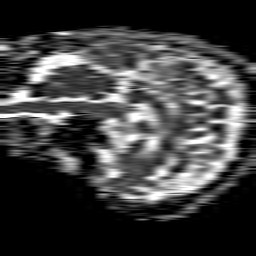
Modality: ADC
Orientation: sagittal
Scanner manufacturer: philips
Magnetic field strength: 1.5 T
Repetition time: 4.6 s
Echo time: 0.09059 s